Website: lowes
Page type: order-tracking
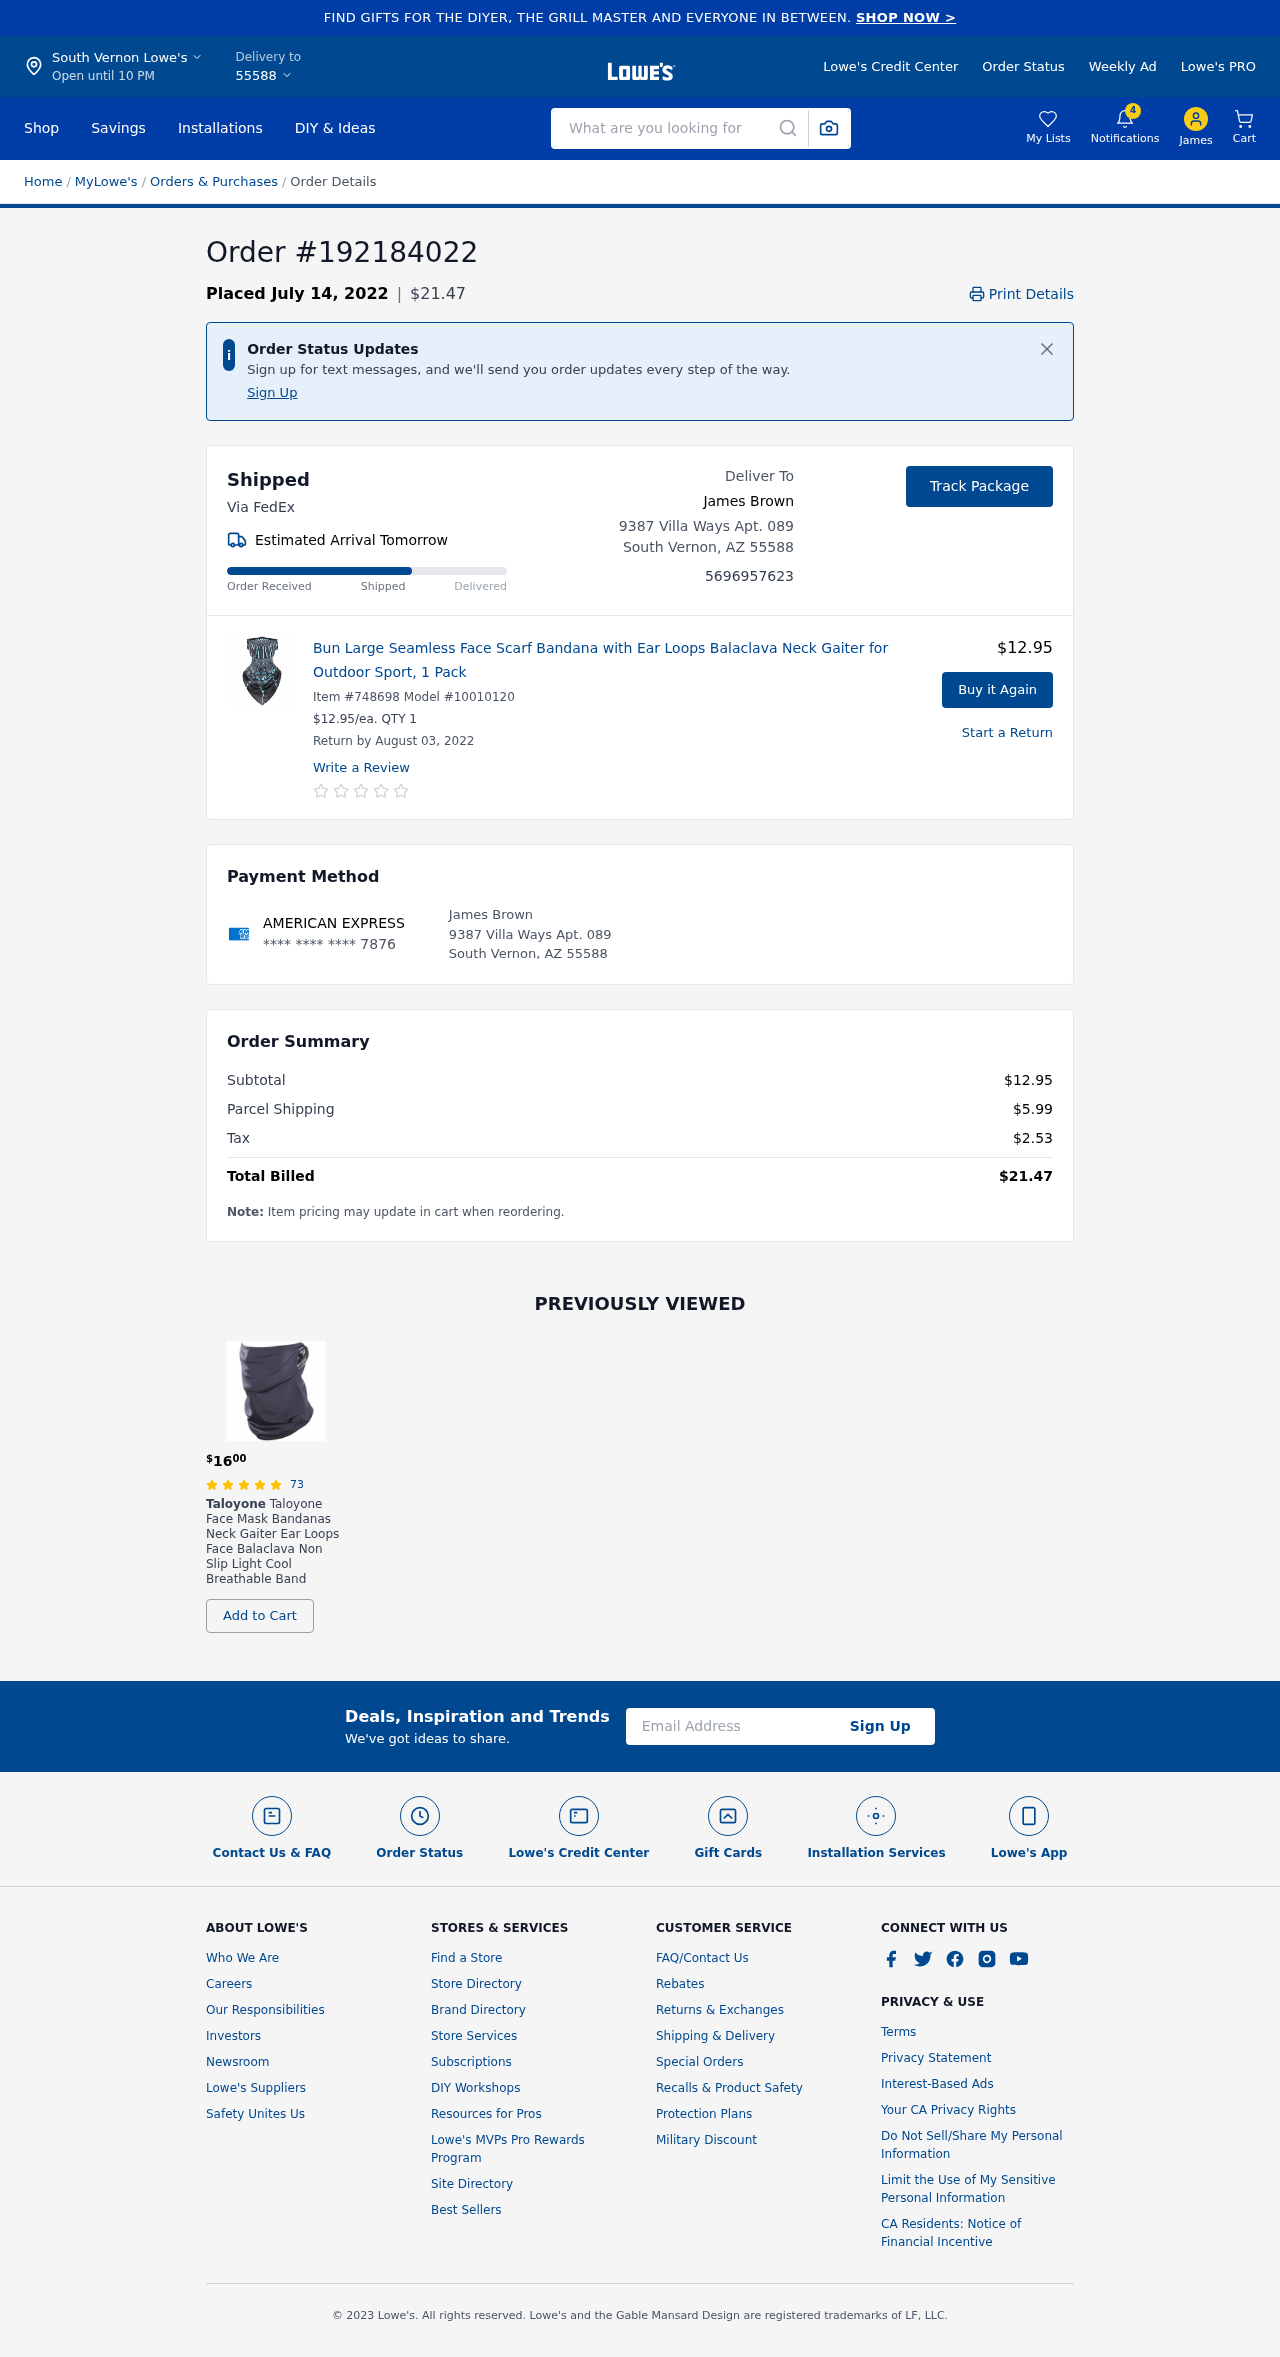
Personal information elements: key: PII_CARD_LAST4
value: **** **** **** 7876
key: PII_CARD_TYPE
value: AMERICAN EXPRESS
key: PII_CITY
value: South Vernon Lowe's
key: PII_CITY_STATE_ZIP
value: South Vernon, AZ 55588
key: PII_EMAIL
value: jbrown@yahoo.com
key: PII_FIRSTNAME
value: James
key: PII_FULLNAME
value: James Brown
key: PII_PHONE
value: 5696957623
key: PII_POSTCODE
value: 55588
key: PII_STREET
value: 9387 Villa Ways Apt. 089
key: PII_FULLNAME2
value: James Brown
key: PII_STREET2
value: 9387 Villa Ways Apt. 089
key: PII_CITY_STATE_ZIP2
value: South Vernon, AZ 55588
Product elements: key: PRODUCT1_NAME
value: Bun Large Seamless Face Scarf Bandana with Ear Loops Balaclava Neck Gaiter for Outdoor Sport, 1 Pack
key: PRODUCT1_PRICE
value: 12.95
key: PRODUCT1_QUANTITY
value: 1
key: PRODUCT2_BRAND
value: Taloyone
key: PRODUCT2_NAME
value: Taloyone Face Mask Bandanas Neck Gaiter Ear Loops Face Balaclava Non Slip Light Cool Breathable Band
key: PRODUCT2_NUM_RATINGS
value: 73
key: PRODUCT2_PRICE
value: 16
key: PRODUCT2_RATING
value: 4.5
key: PRODUCT1_ITEM
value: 748698
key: PRODUCT1_MODEL
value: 10010120
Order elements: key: ORDER_ID
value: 192184022
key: ORDER_DATE
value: Placed July 14, 2022
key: ORDER_TOTAL
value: $21.47
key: ORDER_DELIVERY_DATE
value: Estimated Arrival Tomorrow
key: ORDER_RETURN_BY_DATE
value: Return by August 03, 2022
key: ORDER_SUBTOTAL
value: $12.95
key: ORDER_SHIPPING_COST
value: $5.99
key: ORDER_TAX
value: $2.53
Search elements: key: HEADER_SEARCH
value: What are you looking for
Other elements: key: NOTIFICATION_COUNT
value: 4